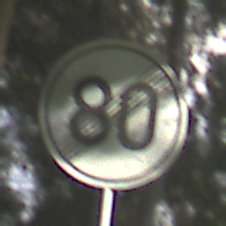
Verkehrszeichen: EndeGeschwindigkeit80
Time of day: MorningAfternoon
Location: Outdoor (Nature)
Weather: Clear
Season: NotSpecified
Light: Natural